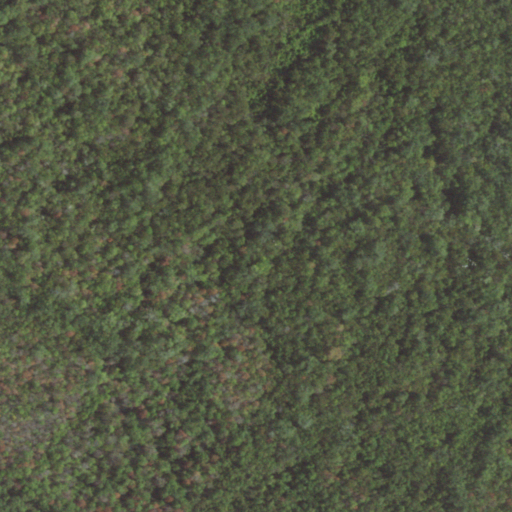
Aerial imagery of island in Louisiana named Pointe A La Hache Relief Outlet containing woody wetlands and herbaceous wetlands